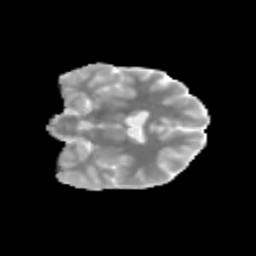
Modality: MD
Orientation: coronal
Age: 12
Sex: female
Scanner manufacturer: siemens
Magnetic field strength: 3 T
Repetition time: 3.8 s
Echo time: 0.07 s